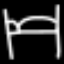
Label: bed